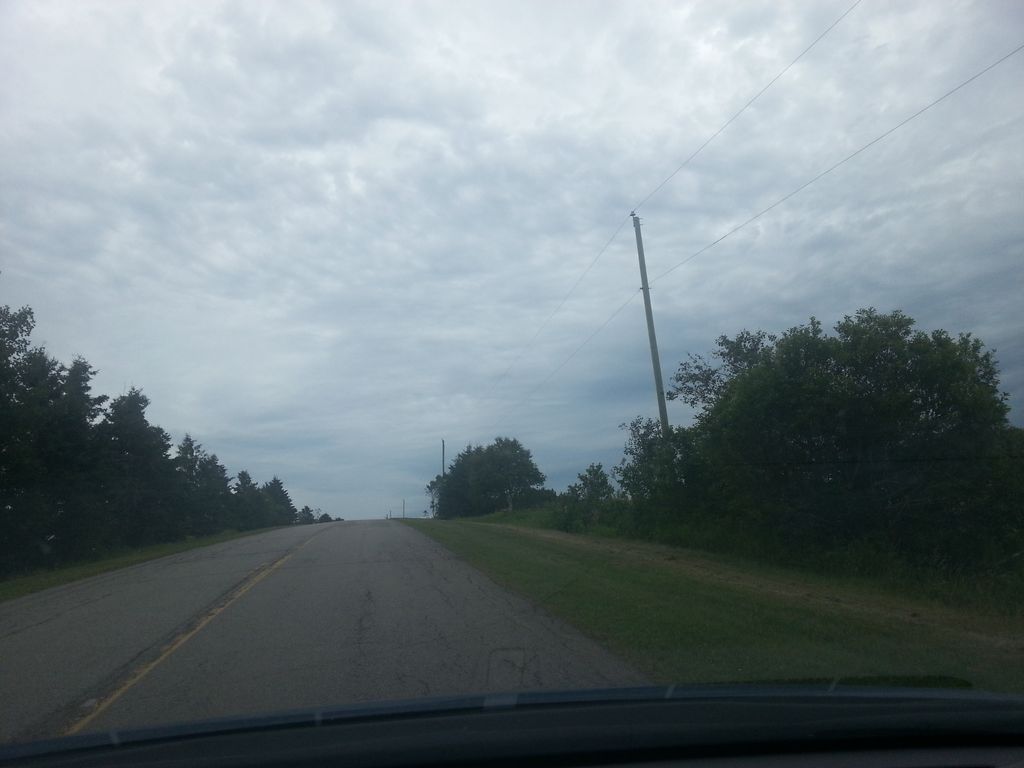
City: charlottetown